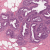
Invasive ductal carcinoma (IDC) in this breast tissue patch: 0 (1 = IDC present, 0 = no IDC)